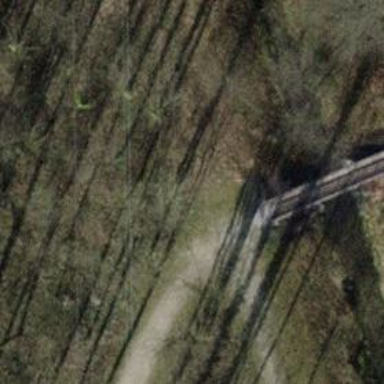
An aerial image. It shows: Track crossing bridge with grade 2 tracktype.